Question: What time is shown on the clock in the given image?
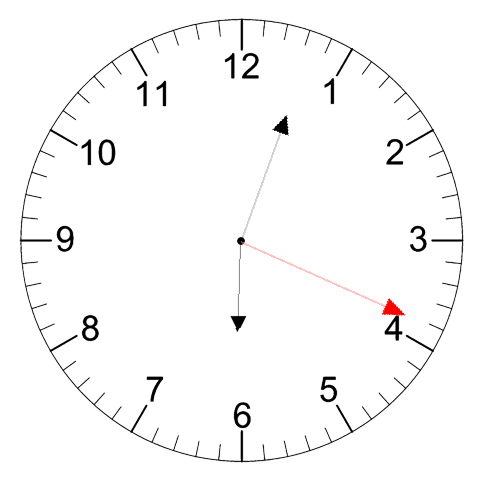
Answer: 06:03:19